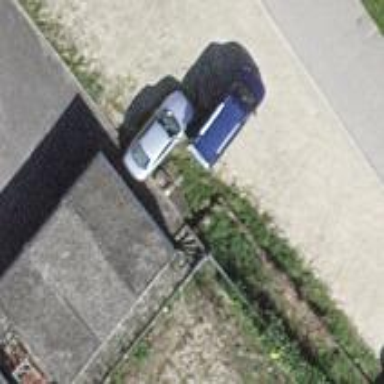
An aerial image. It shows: Group of garages.